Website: lowes
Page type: order-returns
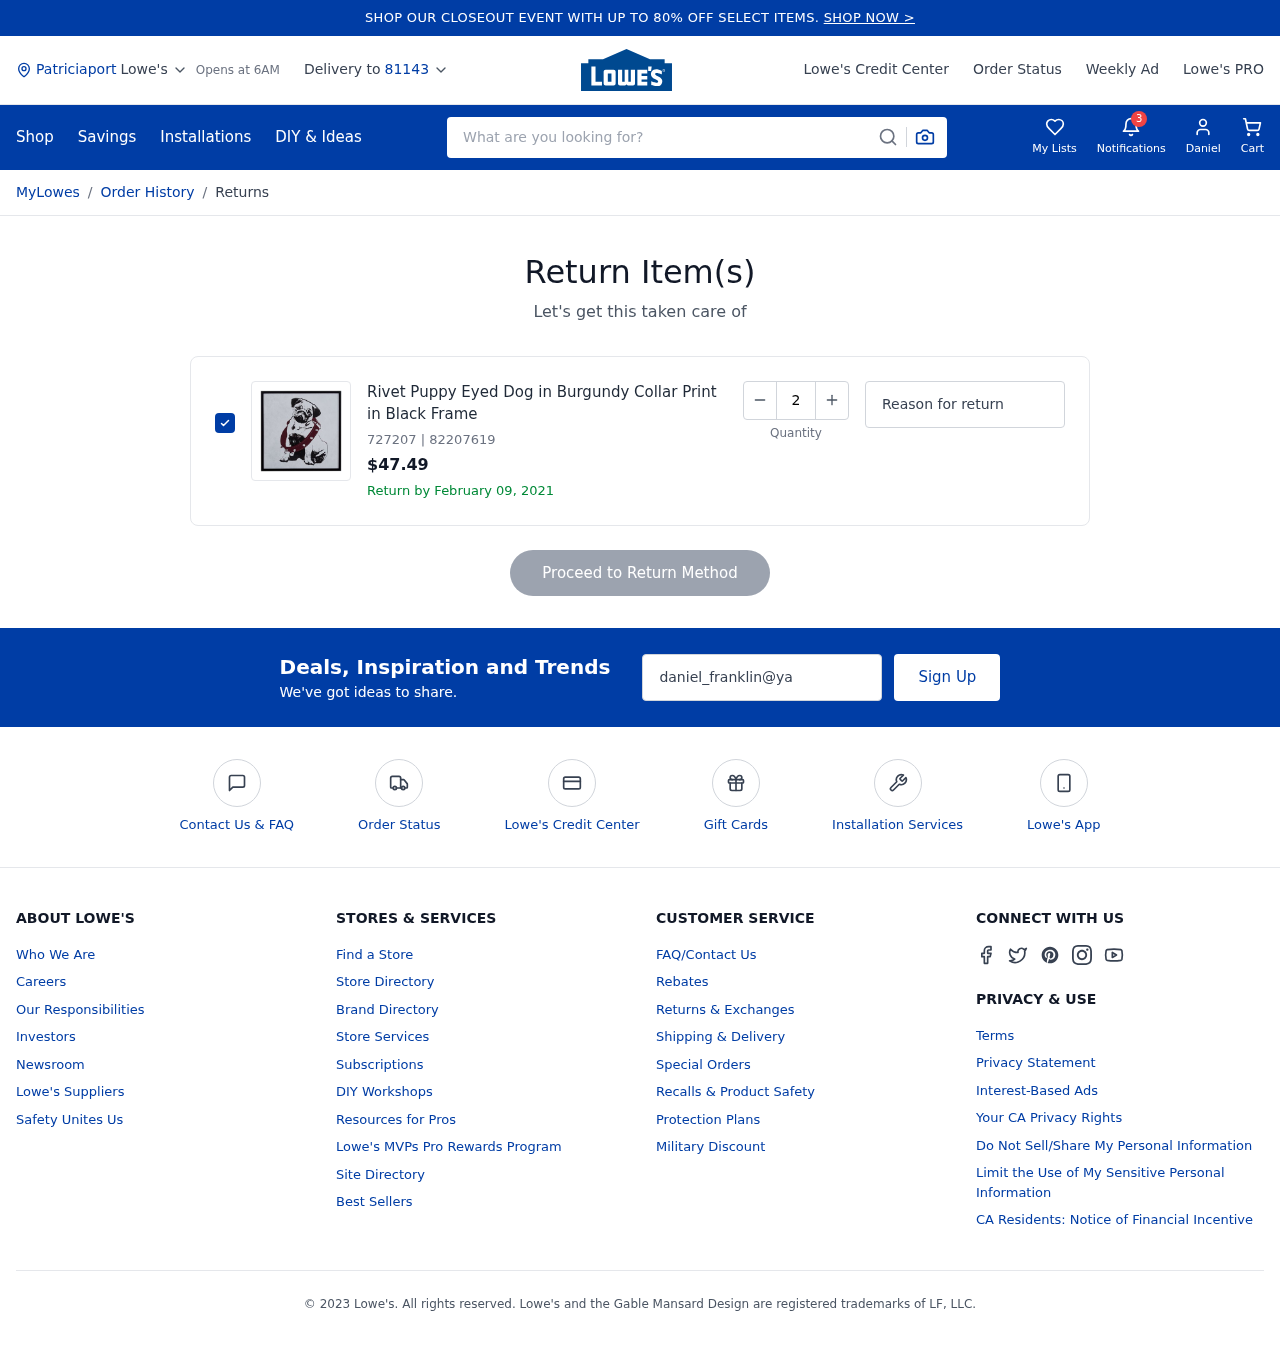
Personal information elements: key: PII_CITY
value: Patriciaport
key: PII_FIRSTNAME
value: Daniel
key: PII_POSTCODE
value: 81143
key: PII_EMAIL
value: daniel_franklin@yahoo.com
Product elements: key: PRODUCT1_NAME
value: Rivet Puppy Eyed Dog in Burgundy Collar Print in Black Frame
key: PRODUCT1_PRICE
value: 47.49
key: PRODUCT1_ITEM_NUMBER
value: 727207
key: PRODUCT1_MODEL_NUMBER
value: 82207619
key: PRODUCT1_QUANTITY
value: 2
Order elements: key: ORDER_RETURN_BY_DATE
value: February 09, 2021